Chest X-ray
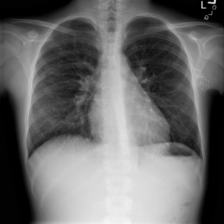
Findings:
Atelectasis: negative
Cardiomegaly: negative
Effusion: negative
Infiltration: negative
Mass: negative
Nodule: negative
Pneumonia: negative
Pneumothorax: negative
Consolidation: negative
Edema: negative
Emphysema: negative
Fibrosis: negative
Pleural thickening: negative
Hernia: negative